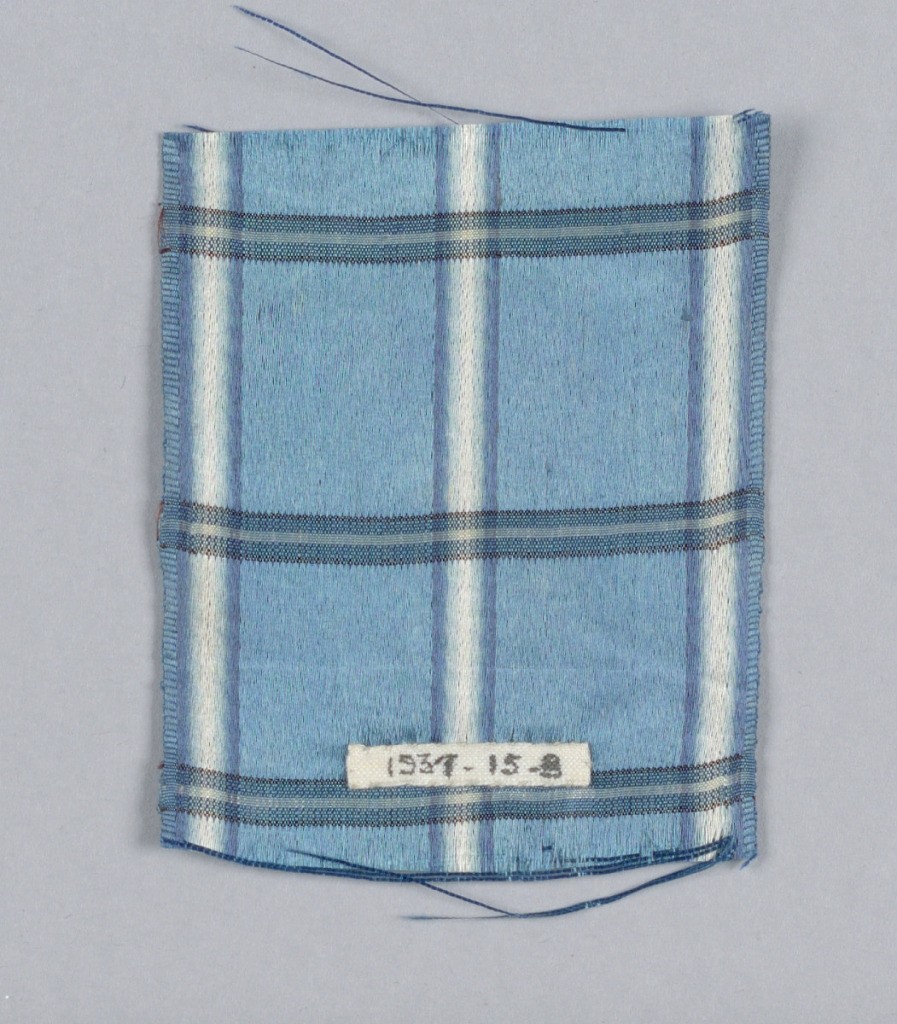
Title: Ribbon
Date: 19th century
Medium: silk Technique: woven
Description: Blue satin with blue and white plaid.